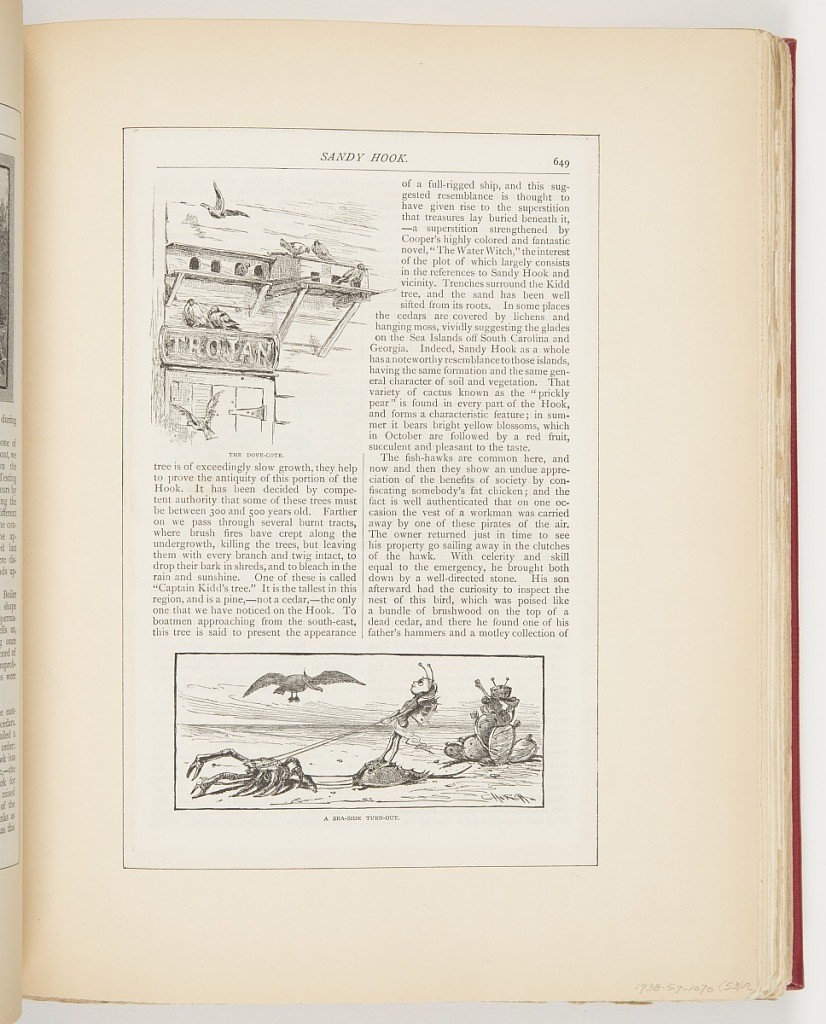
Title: The Dove-Cote, A Sea-Side Turn-Out, Illustrations for Scribner's Monthly (XVIII, No. 5, September 1879, p. 649)
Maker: Frederick Stuart Church, American, 1842–1924
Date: September 1879
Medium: Printed in black ink on paper
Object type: Ephemera
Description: Article clipping from Scribner's Monthly on the history on Sandy Hook. On the top left, a dove-cote with birds perched on it and flying to and fro. On the bottom, a humanoid miniature creature with antennas and wings rides a horseshoe crab being dragged by a crab.